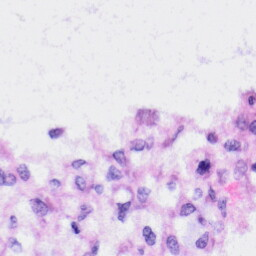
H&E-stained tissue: Liver